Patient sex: F
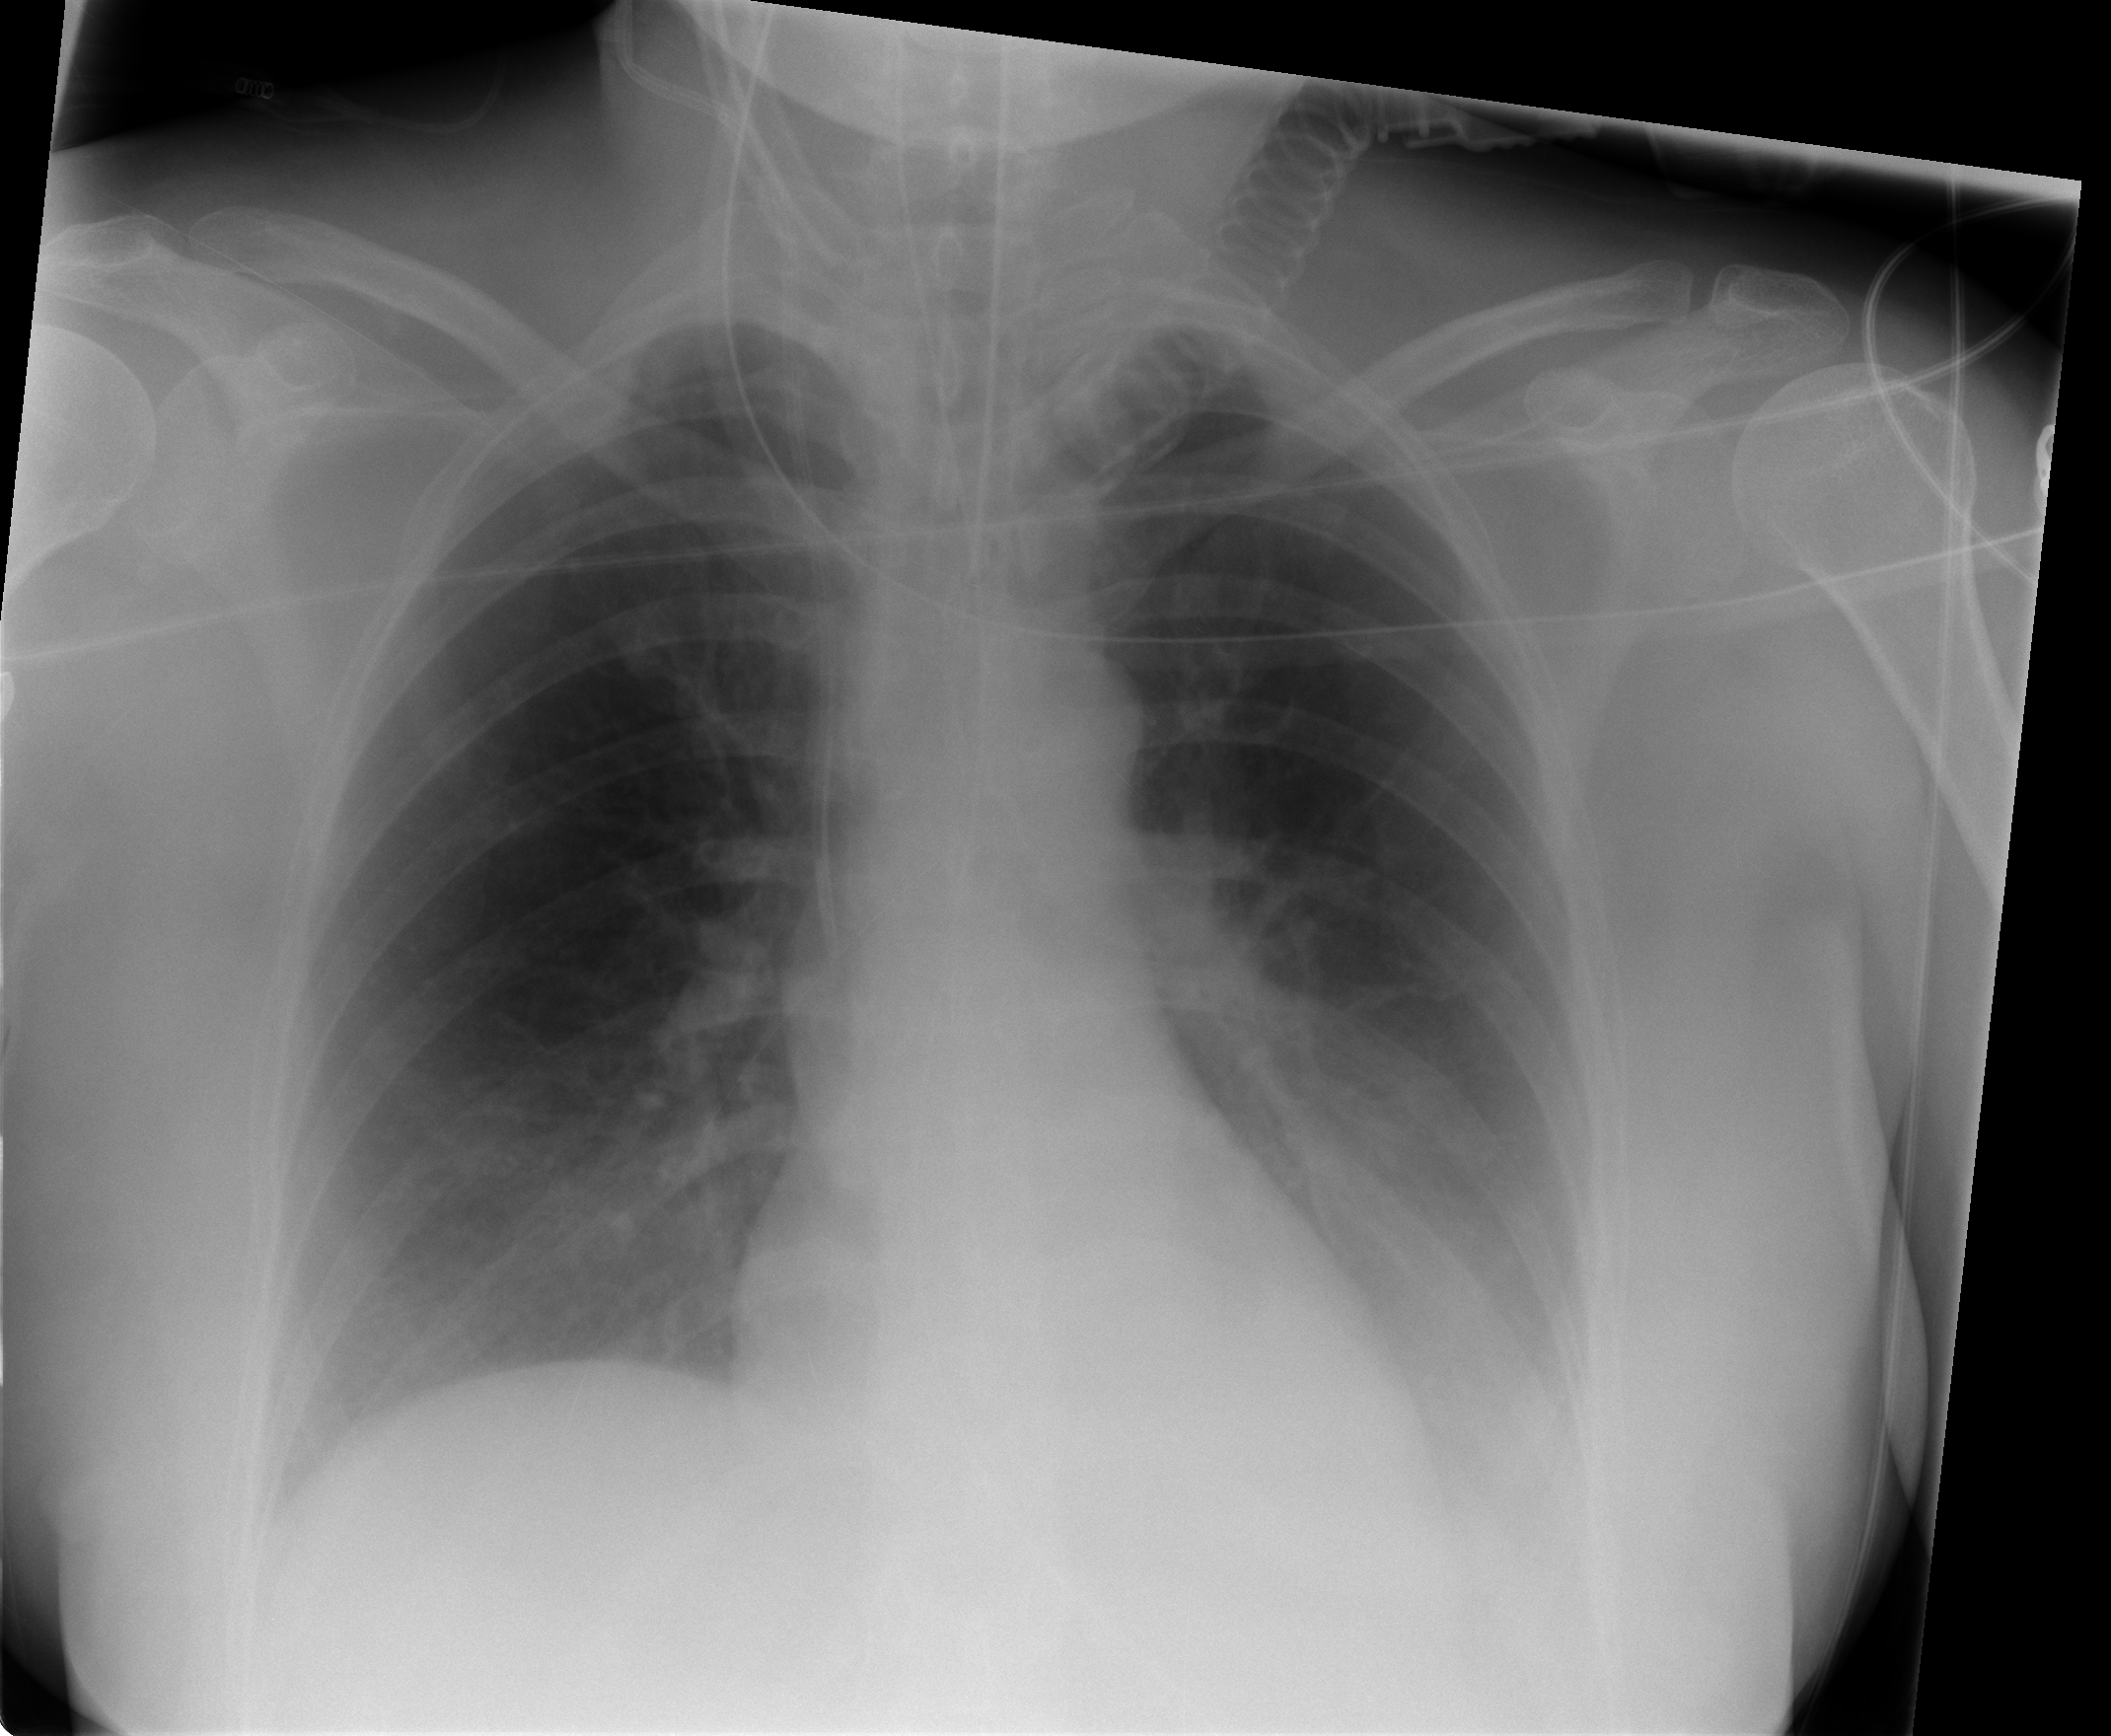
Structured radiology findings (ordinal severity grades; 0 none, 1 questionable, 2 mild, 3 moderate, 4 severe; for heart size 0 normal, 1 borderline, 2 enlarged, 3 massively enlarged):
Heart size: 0
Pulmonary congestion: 2
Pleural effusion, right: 0
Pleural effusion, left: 3
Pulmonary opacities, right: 0
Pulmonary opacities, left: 1
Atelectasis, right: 0
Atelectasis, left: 3